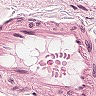
Metastatic tissue present: no